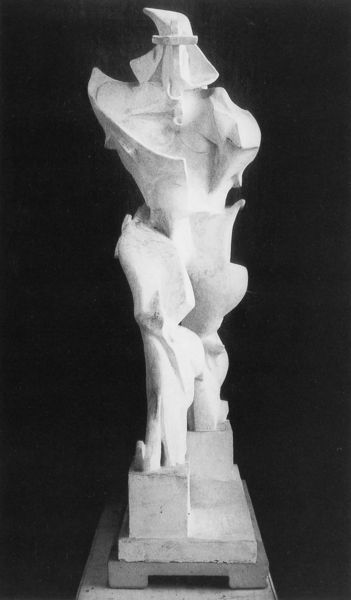
Titel: Einzigartige Formen der Kontinuität im Raum (Forme uniche della continuitá nello spazio)
Künstler: Umberto Boccioni
Institution: Sao Paulo, Museu de Arte Contemporânea da Universidade
Schlagwörter: kopf, nackt, weiß, bewegung, frau, säulen, sockel, stein, gehen, figur, frontal, skulptur, statue, beine, laufen, abstrakt, podest, hüften, futurismus, becken, helm, schritt, schema, gips, silouhette, boccioni, roboter, stlezen